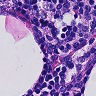
Metastatic tissue present: no